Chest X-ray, PA view. Patient: 54 years old, sex M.
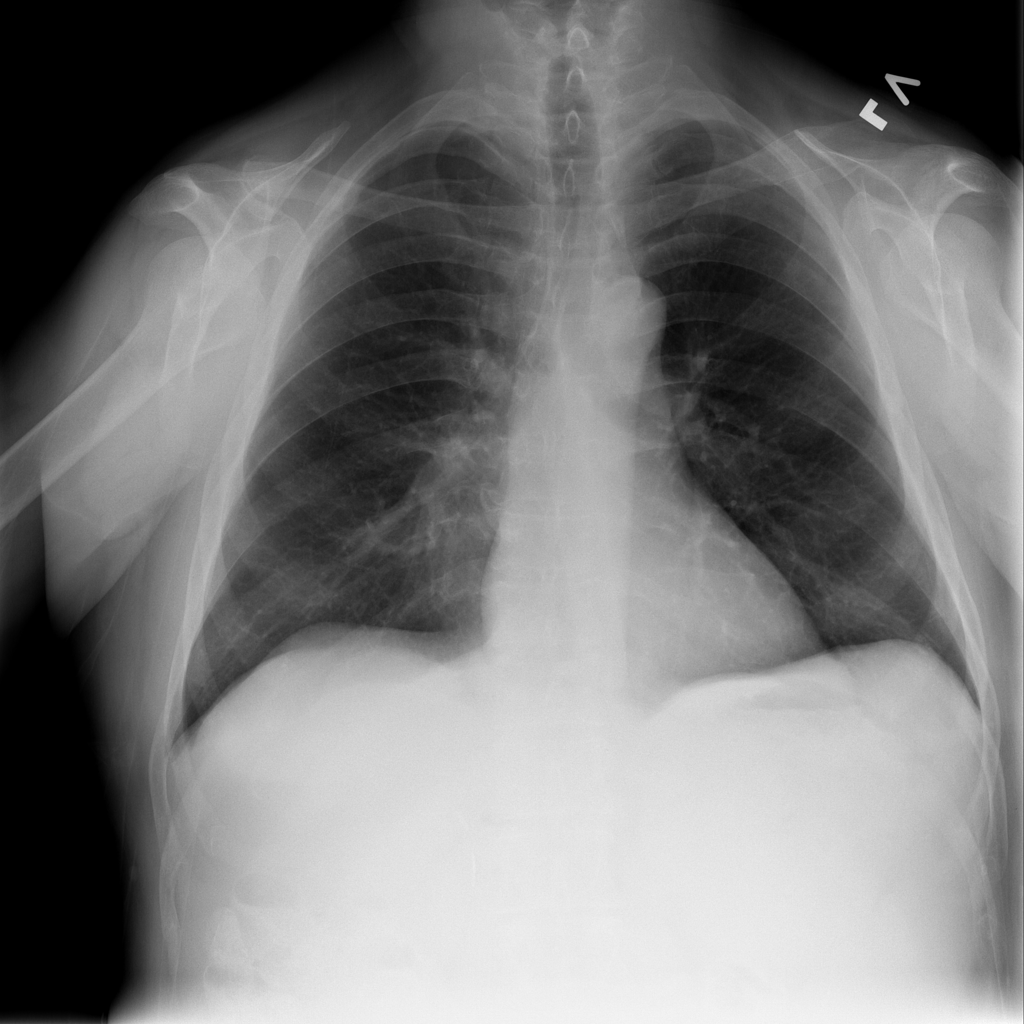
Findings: No Finding